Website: lowes
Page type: delivery-shipping
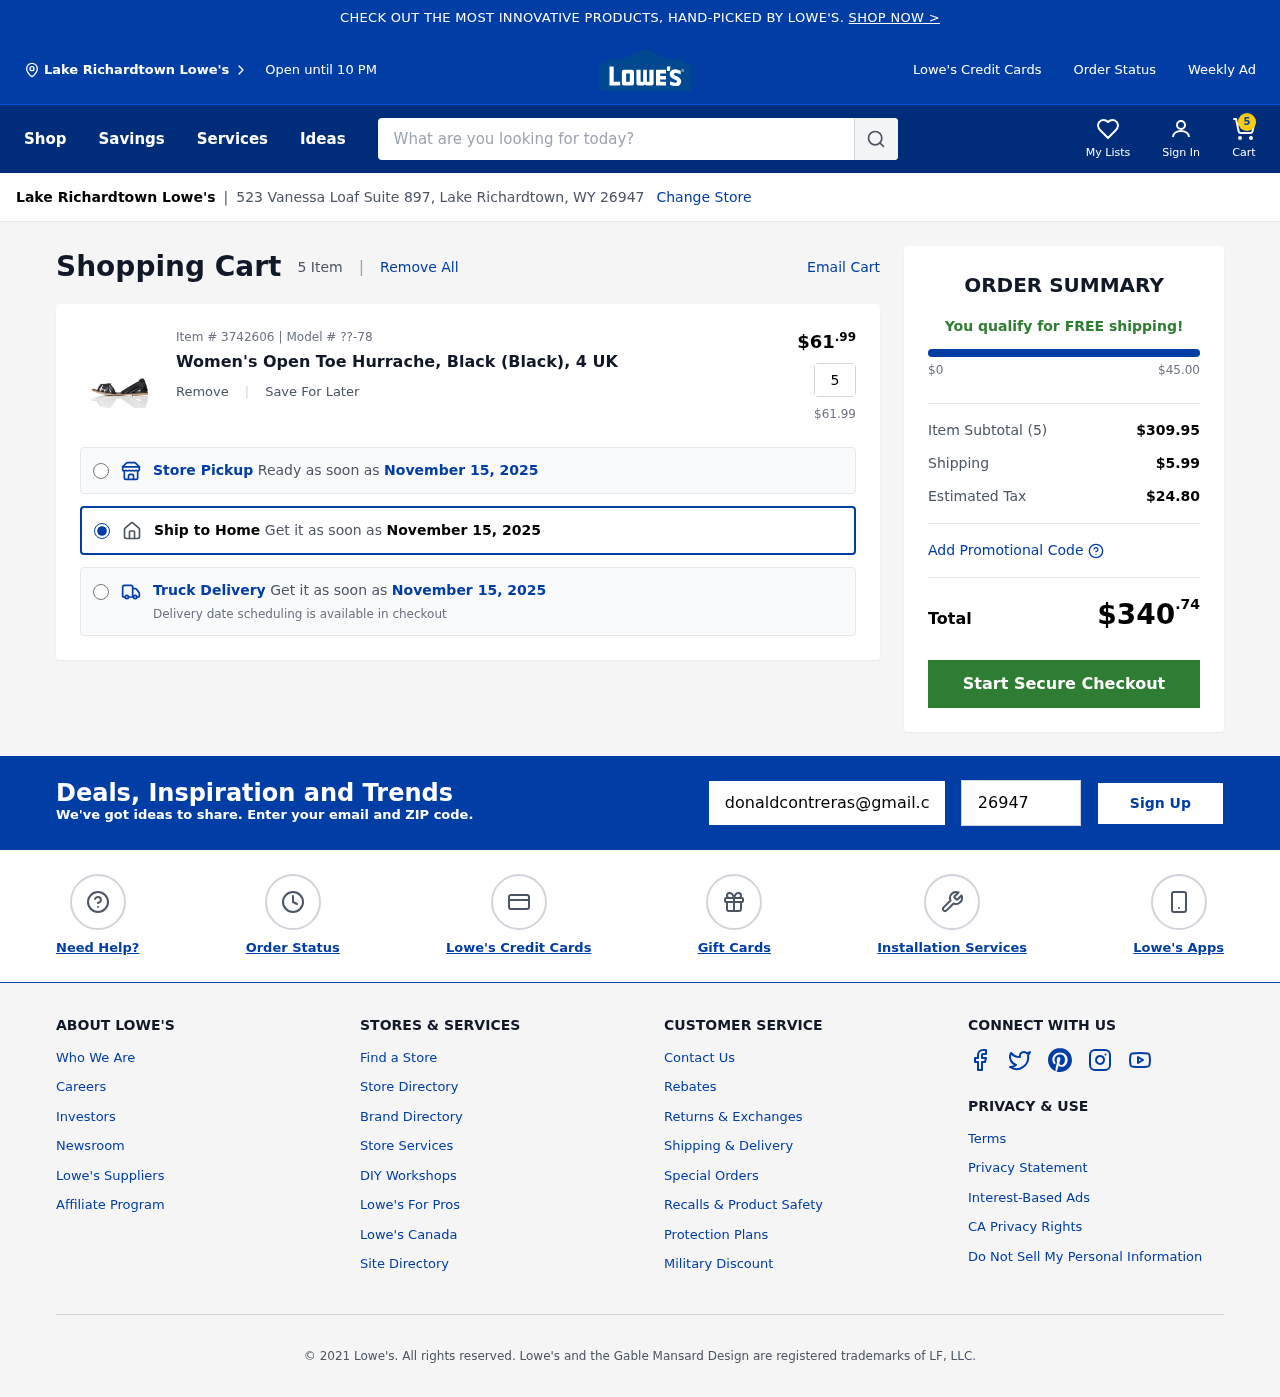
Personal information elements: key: PII_CITY
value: Lake Richardtown
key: PII_EMAIL
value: donaldcontreras@gmail.com
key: PII_POSTCODE
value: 26947
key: PII_STREET
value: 523 Vanessa Loaf Suite 897
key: PII_CITY2
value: Lake Richardtown
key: PII_CITY_STATE_ZIP
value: Lake Richardtown, WY 26947
Product elements: key: PRODUCT1_NAME
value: Women's Open Toe Hurrache, Black (Black), 4 UK
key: PRODUCT1_PRICE
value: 61.99
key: PRODUCT1_QUANTITY
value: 5
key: PRODUCT1_MODEL
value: ??-78
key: PRODUCT1_PRICE2
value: $61.99
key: PRODUCT1_ITEM_NUMBER
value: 3742606
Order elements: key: ORDER_NUM_ITEMS
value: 5
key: ORDER_DELIVERY_DATE
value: November 15, 2025
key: ORDER_DELIVERY_DATE2
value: November 15, 2025
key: ORDER_DELIVERY_DATE3
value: November 15, 2025
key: ORDER_SUBTOTAL
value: $309.95
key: ORDER_SHIPPING_COST
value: $5.99
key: ORDER_TAX
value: $24.80
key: ORDER_TOTAL
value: $340.74
Search elements: key: HEADER_SEARCH
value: What are you looking for today?